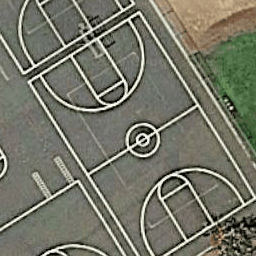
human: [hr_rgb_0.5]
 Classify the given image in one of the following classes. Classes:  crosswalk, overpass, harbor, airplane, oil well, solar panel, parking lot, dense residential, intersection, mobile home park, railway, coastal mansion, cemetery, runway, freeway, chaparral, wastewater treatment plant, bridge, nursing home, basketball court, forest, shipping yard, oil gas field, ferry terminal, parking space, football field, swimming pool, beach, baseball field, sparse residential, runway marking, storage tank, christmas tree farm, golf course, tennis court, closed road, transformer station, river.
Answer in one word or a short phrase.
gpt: basketball court